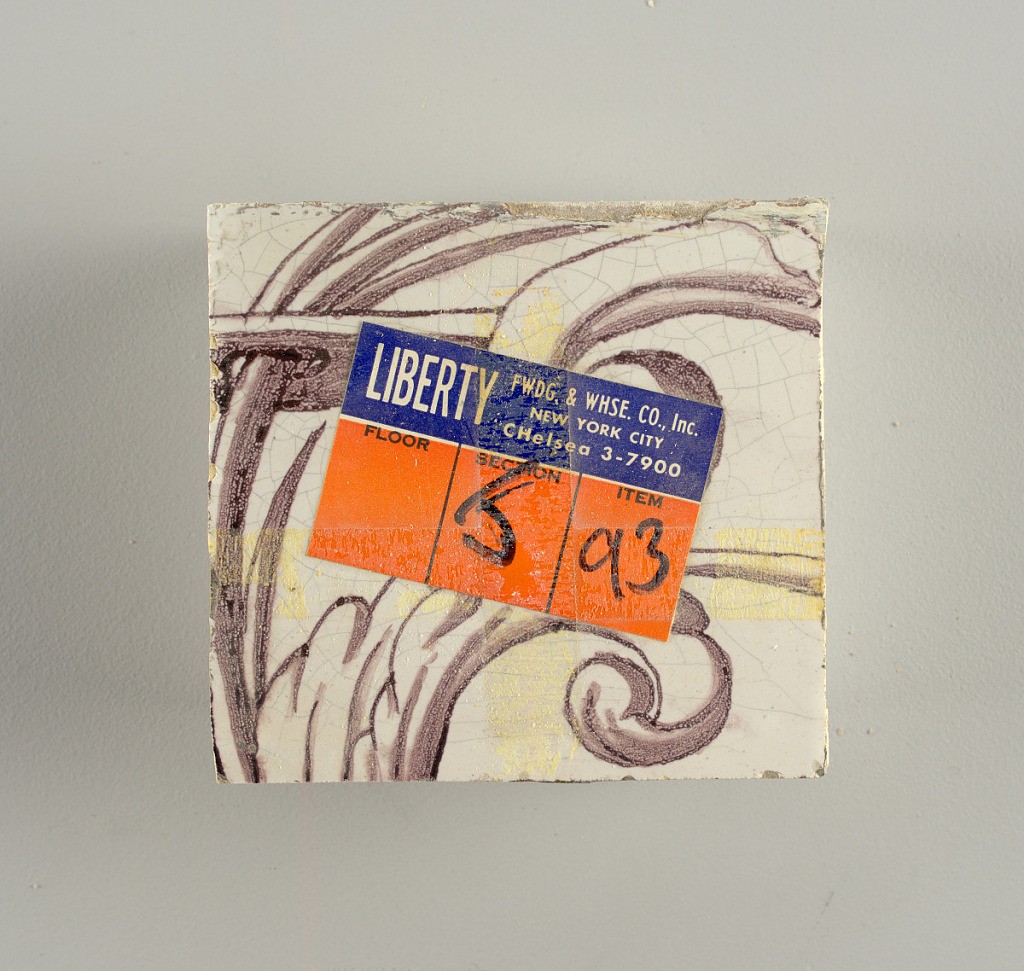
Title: Wall facing
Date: ca. 1725
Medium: tin-glazed earthenware, underglaze
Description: Two vertical rectangles, twenty-three tiles high.  A) Nine tiles wide at top; seven tiles wide at bottom.  B) Ten and one-half tiles wide.

Arabesque design of foliage.  A) with centered figure of Justice under a canopy.  B) with centered urn.